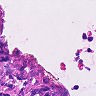
Metastatic tissue present: no